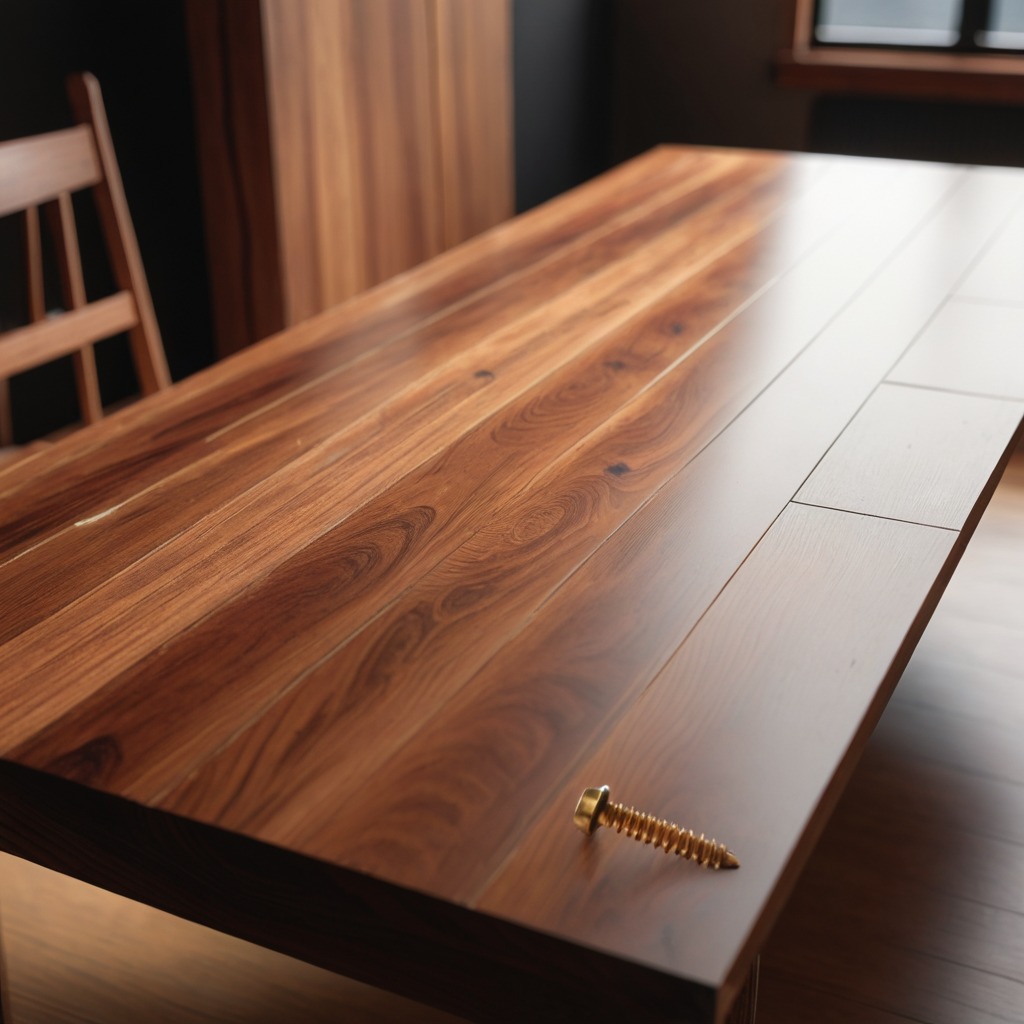
A metal screw is lying on the wooden table in a carpentry studio.